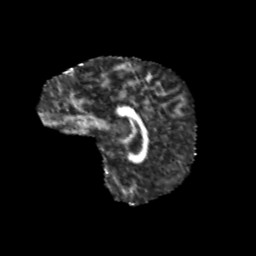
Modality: FA
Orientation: sagittal
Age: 11
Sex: male
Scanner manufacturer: siemens
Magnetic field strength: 3 T
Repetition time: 3.8 s
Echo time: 0.07 s